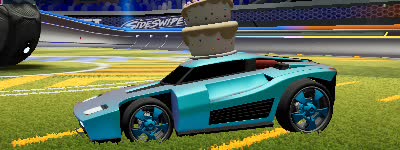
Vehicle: breakout